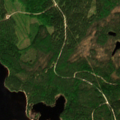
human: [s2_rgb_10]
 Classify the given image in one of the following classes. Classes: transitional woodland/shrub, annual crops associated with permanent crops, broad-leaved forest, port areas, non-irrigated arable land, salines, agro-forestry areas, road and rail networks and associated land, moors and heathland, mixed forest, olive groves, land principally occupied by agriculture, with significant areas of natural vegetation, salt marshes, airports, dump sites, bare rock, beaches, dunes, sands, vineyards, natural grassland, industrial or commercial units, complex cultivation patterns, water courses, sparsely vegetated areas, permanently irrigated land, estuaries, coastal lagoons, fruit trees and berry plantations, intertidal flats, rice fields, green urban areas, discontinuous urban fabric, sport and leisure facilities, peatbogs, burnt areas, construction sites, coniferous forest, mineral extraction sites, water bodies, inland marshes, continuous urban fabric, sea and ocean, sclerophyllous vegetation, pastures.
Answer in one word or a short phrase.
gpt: coniferous forest, mixed forest, water bodies